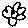
Label: flower